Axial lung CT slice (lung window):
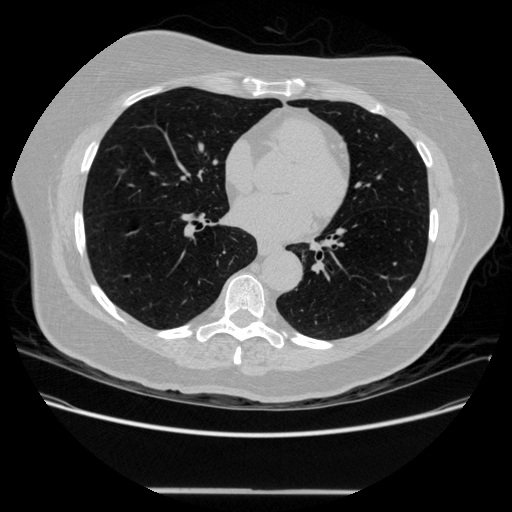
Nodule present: no